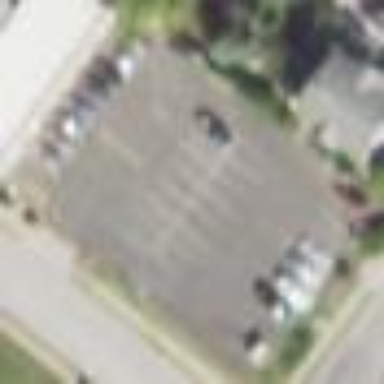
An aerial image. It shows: Parking area.